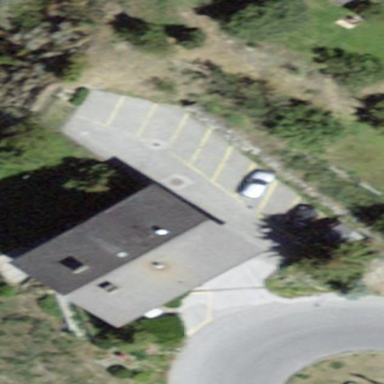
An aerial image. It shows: Parking area with surface.